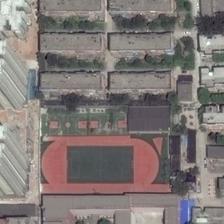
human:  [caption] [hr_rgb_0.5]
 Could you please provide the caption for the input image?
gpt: some buildings and green trees are around a playground and two basketball fields .

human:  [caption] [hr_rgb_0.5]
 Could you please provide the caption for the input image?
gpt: a playground with two basketball fields next to it is surrounded by some green trees and many buildings .

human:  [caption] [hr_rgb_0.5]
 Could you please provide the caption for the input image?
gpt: the playground is located in a small open space between several tall edifices and a few rows of residential buildings .

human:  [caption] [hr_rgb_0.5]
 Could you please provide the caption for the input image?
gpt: a playground with two basketball fields next to it is surrounded by many buildings and some trees .

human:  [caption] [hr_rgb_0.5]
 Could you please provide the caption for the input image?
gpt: a playground with two basketball fields next to it is surrounded by many buildings and some trees .